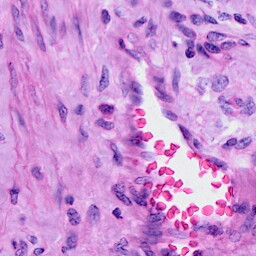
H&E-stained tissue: Cervix